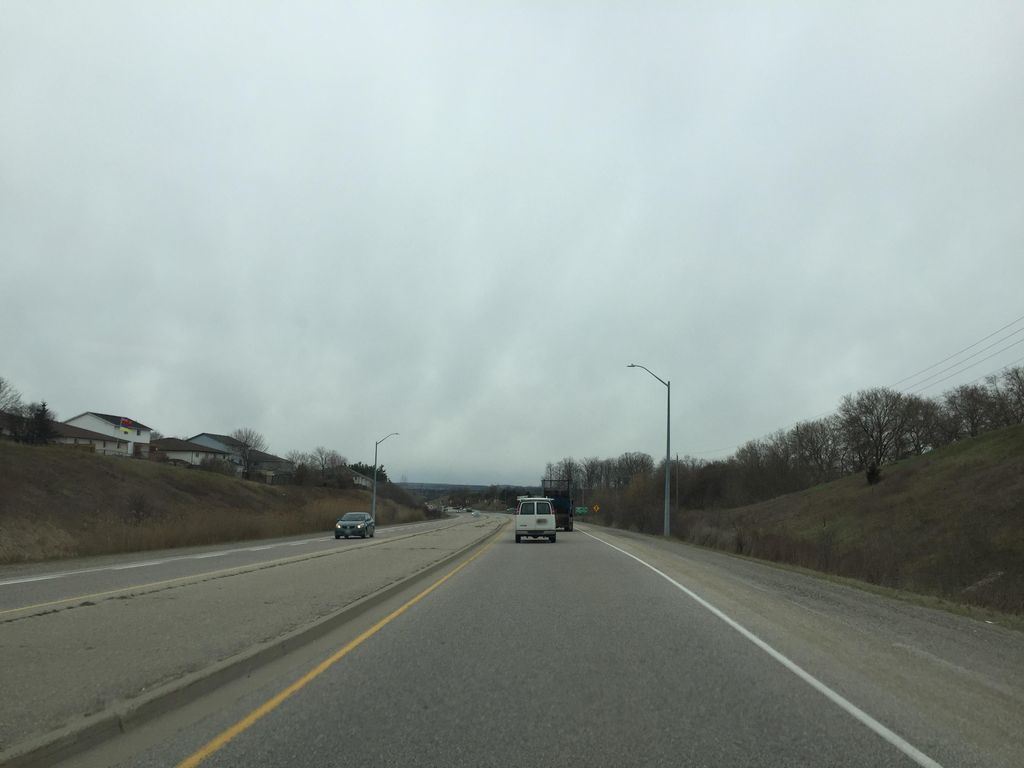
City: kitchener-waterloo